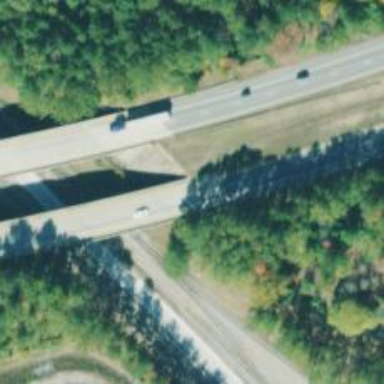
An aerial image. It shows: Bridge on trunk expressway.